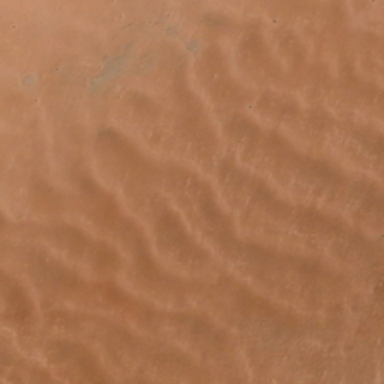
Some ripples are in a piece of khaki desert .